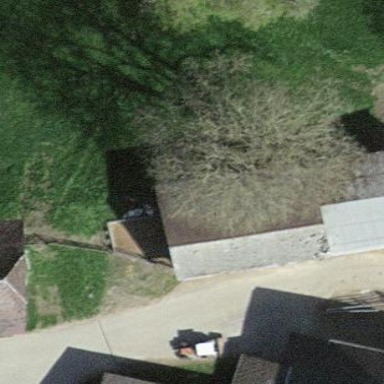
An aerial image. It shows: Shed.